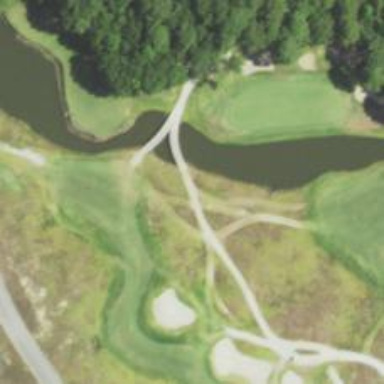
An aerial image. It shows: Pathway for golfing.